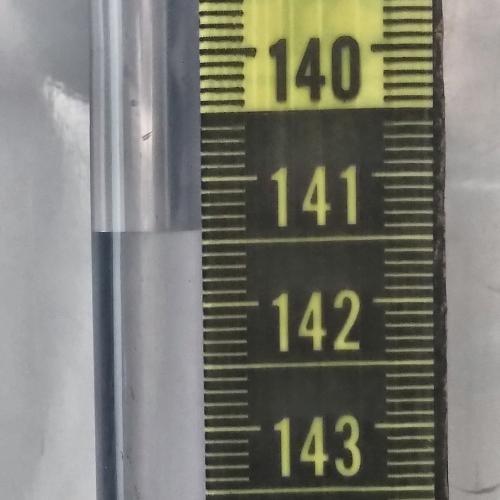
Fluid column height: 141.4 cm